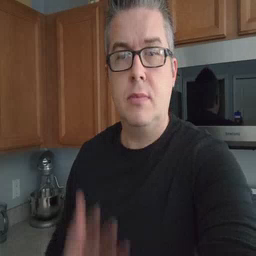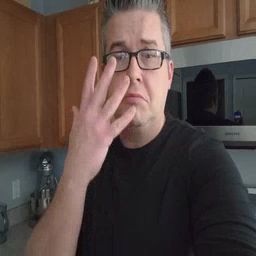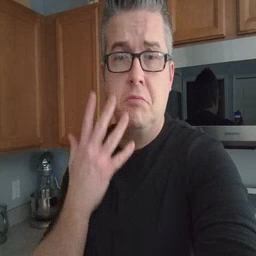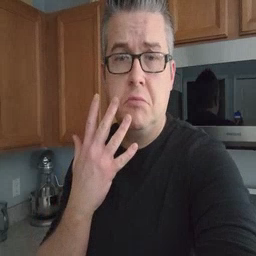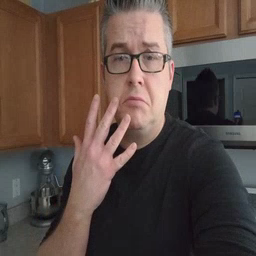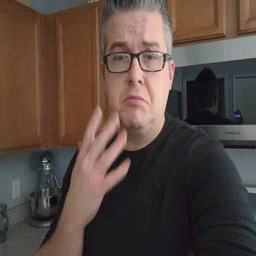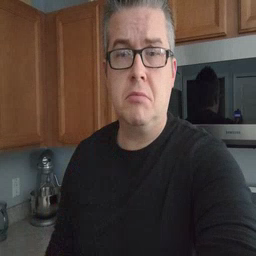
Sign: sad